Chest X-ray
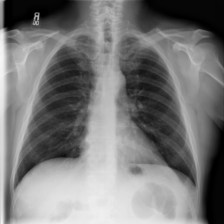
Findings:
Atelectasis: negative
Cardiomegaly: negative
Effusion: negative
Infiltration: negative
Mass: negative
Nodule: negative
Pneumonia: negative
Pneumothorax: negative
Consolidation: negative
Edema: negative
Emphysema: negative
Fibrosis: negative
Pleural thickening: negative
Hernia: negative